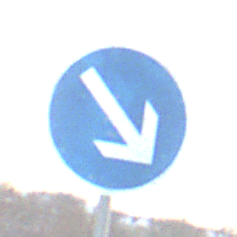
Verkehrszeichen: VorgeschriebeneVorbeifahrtRechts
Umgebung: Outdoor, Nature
Tageszeit: SunriseSunset
Wetter: PartlyCloudy
Licht: Natural
Jahreszeit: NotSpecified
Kontrast: LowContrast